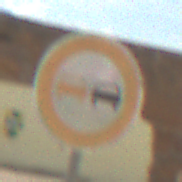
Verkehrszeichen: Ueberholverbot
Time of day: Midday
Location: Outdoor (Suburban)
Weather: PartlyCloudy
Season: NotSpecified
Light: Natural